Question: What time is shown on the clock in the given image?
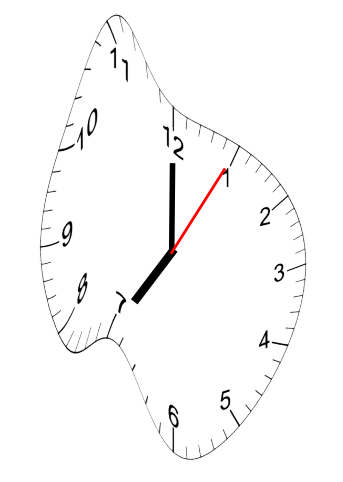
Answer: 07:00:05